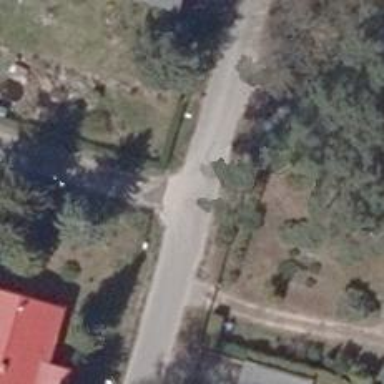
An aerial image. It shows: Smoothly paved residential road.